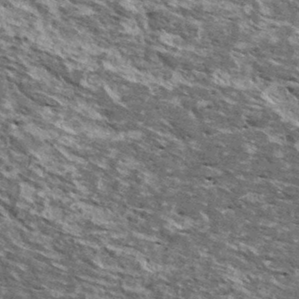
Label: frost